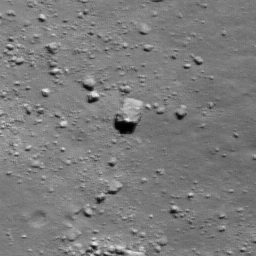
Pit: Stevinus 25
Host crater: Stevinus
Host type: impact_melt
Lunar coordinates: latitude -32.739, longitude 54.217